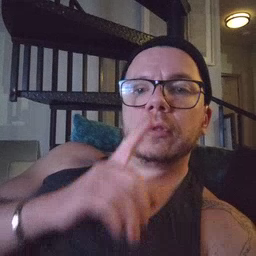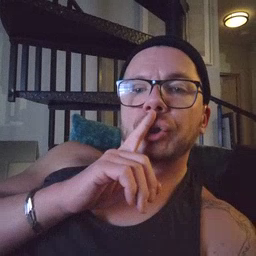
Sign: shhh